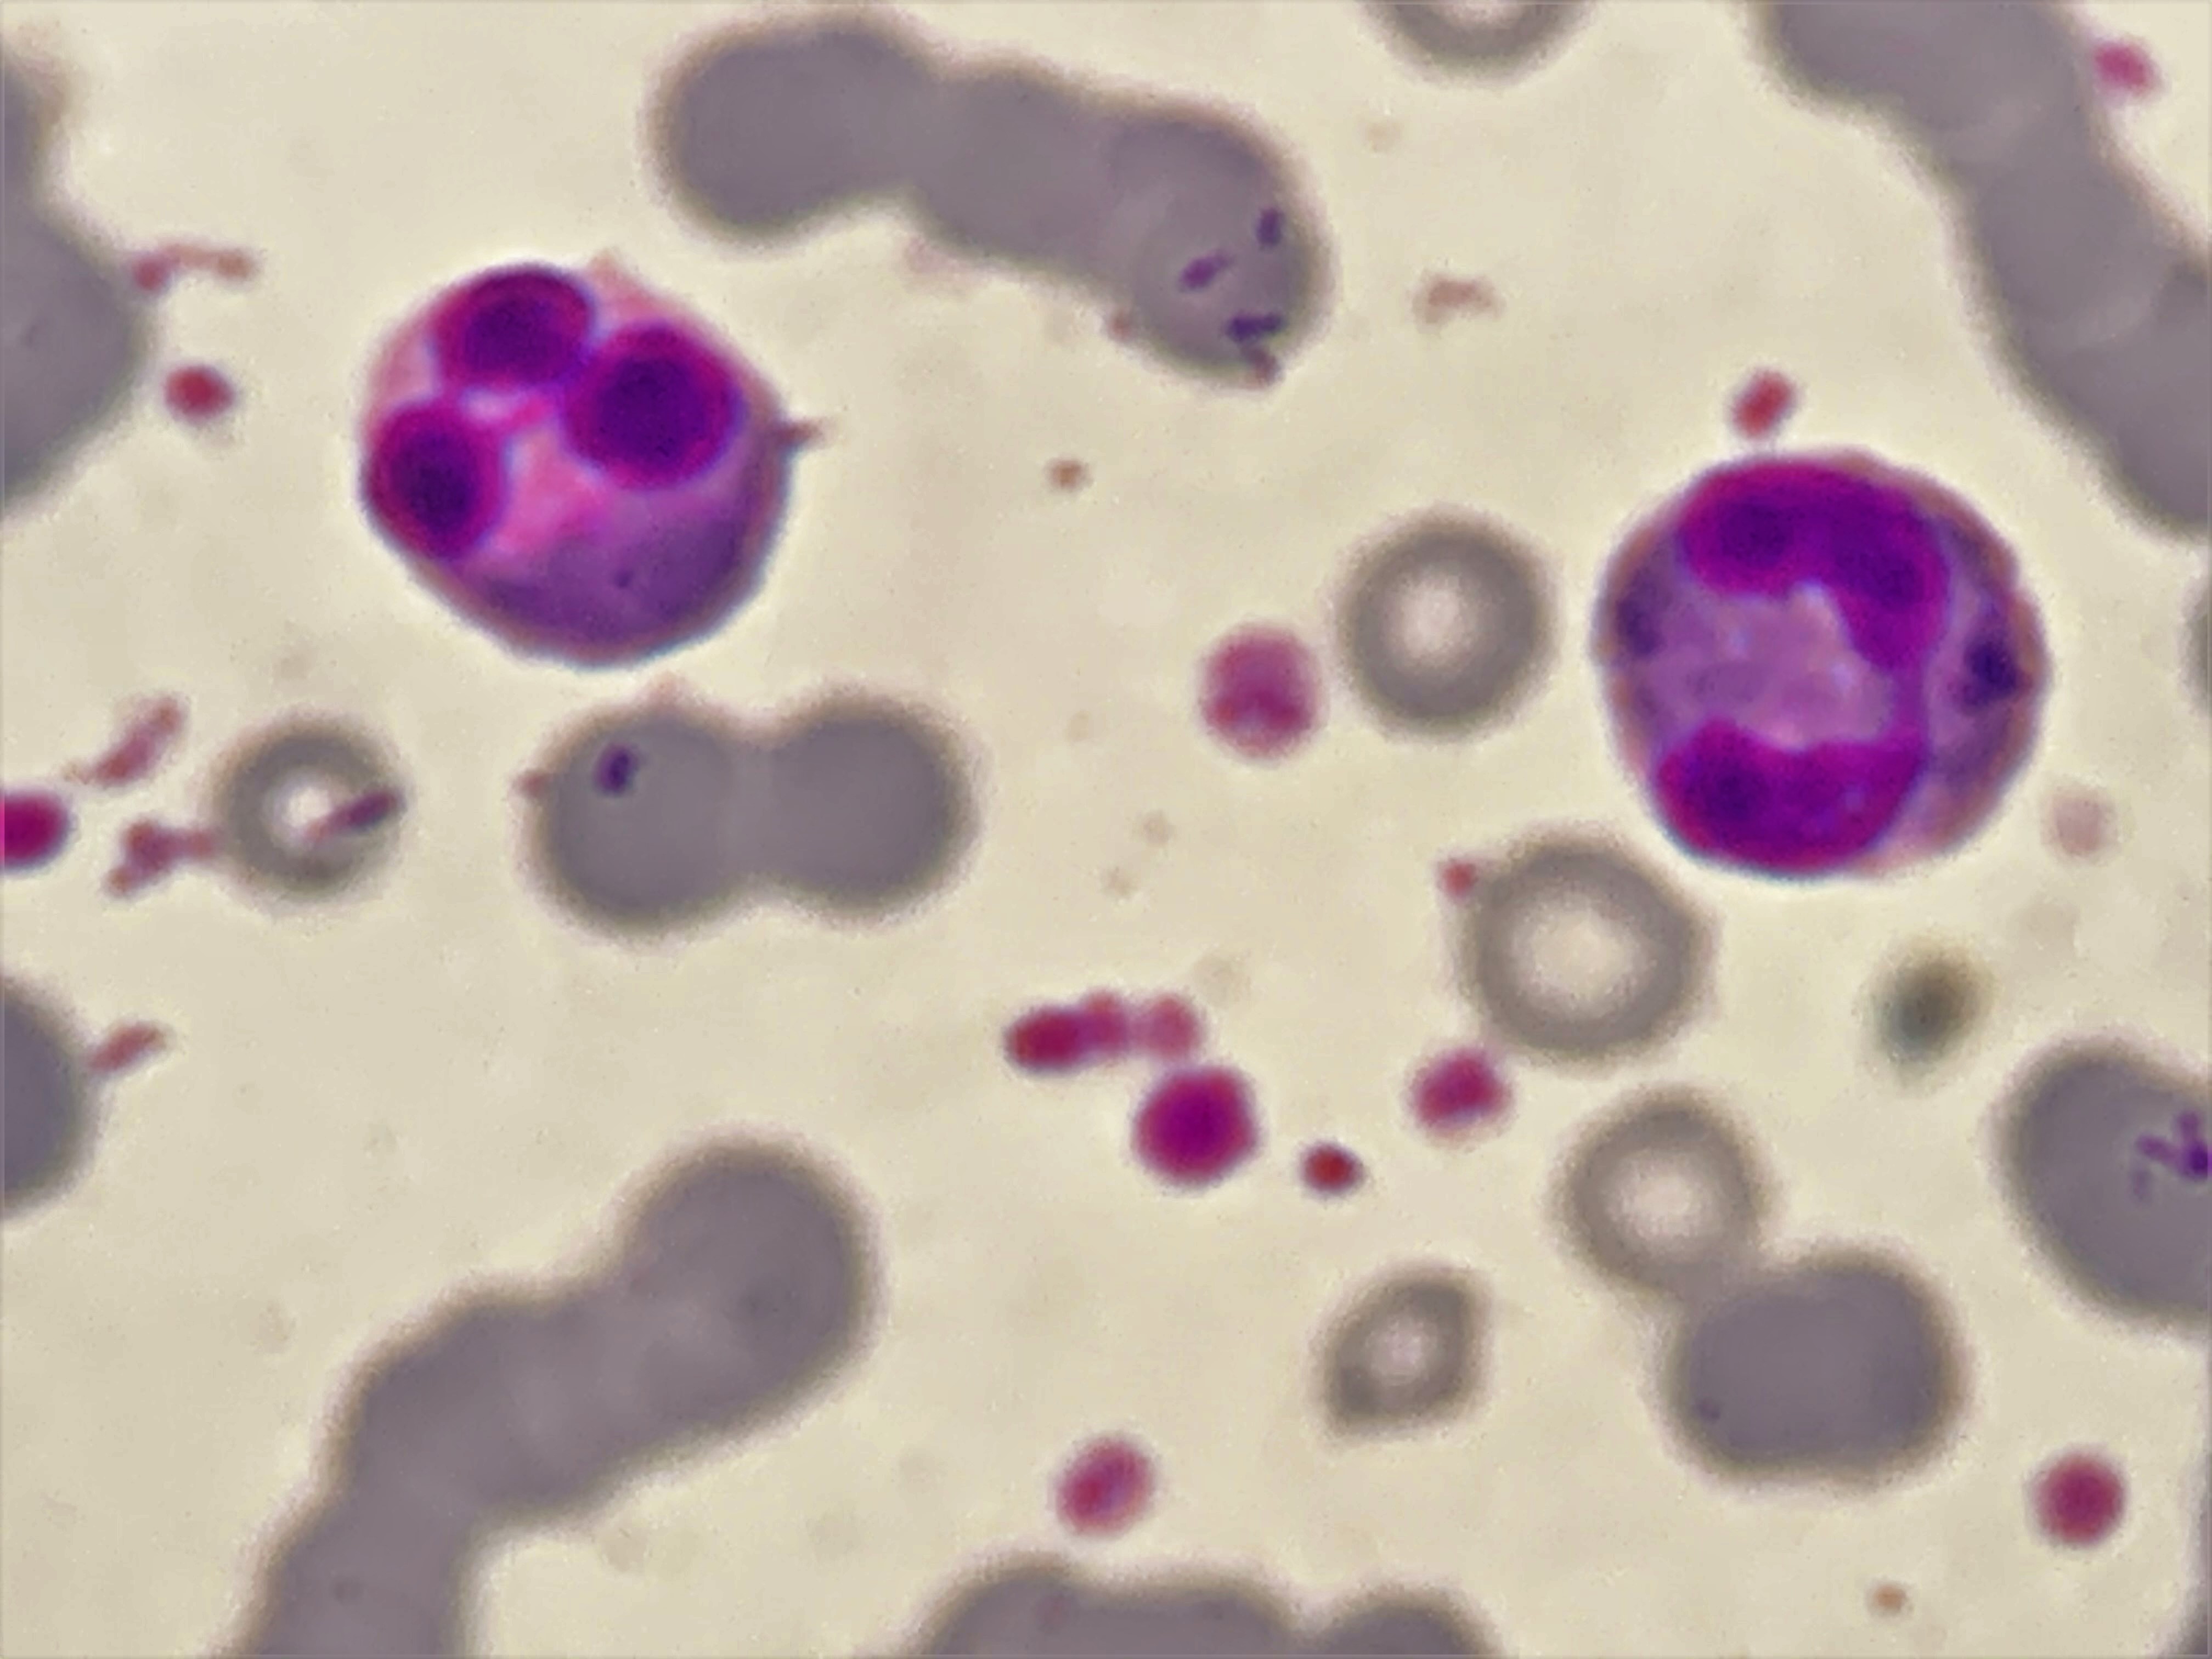
Cell type: EOSINOPHILS